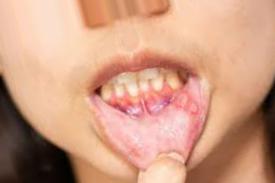
Condition: Mouth Ulcer